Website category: university
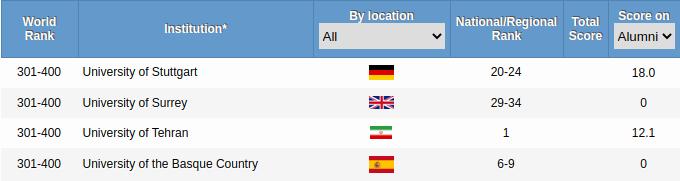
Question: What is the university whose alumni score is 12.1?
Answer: University of Tehran

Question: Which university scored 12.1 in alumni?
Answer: University of Tehran